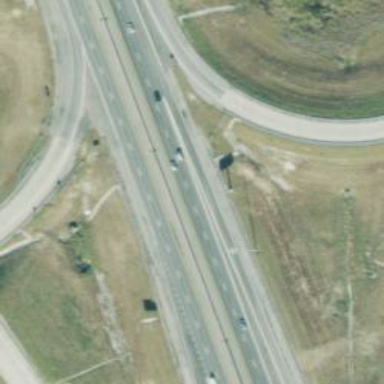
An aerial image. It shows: Motorway junction.